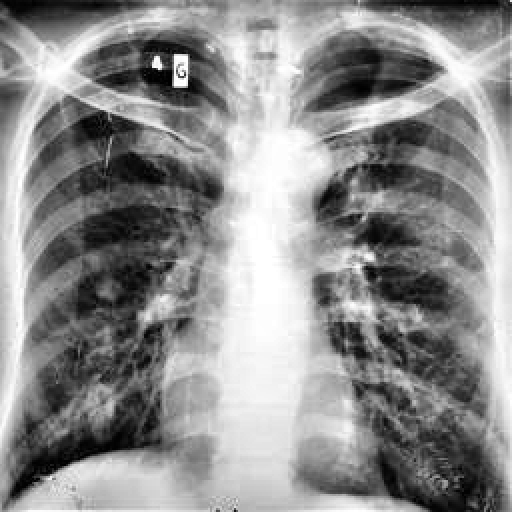
Finding: TUBERCULOSIS